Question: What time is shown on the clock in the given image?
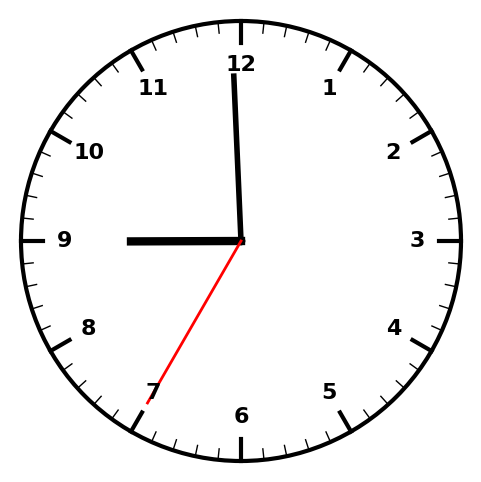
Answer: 08:59:35